Field crop: tomato
Growth stage: 1
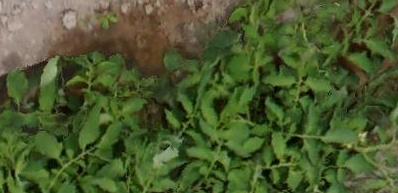
Species: tomato